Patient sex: M
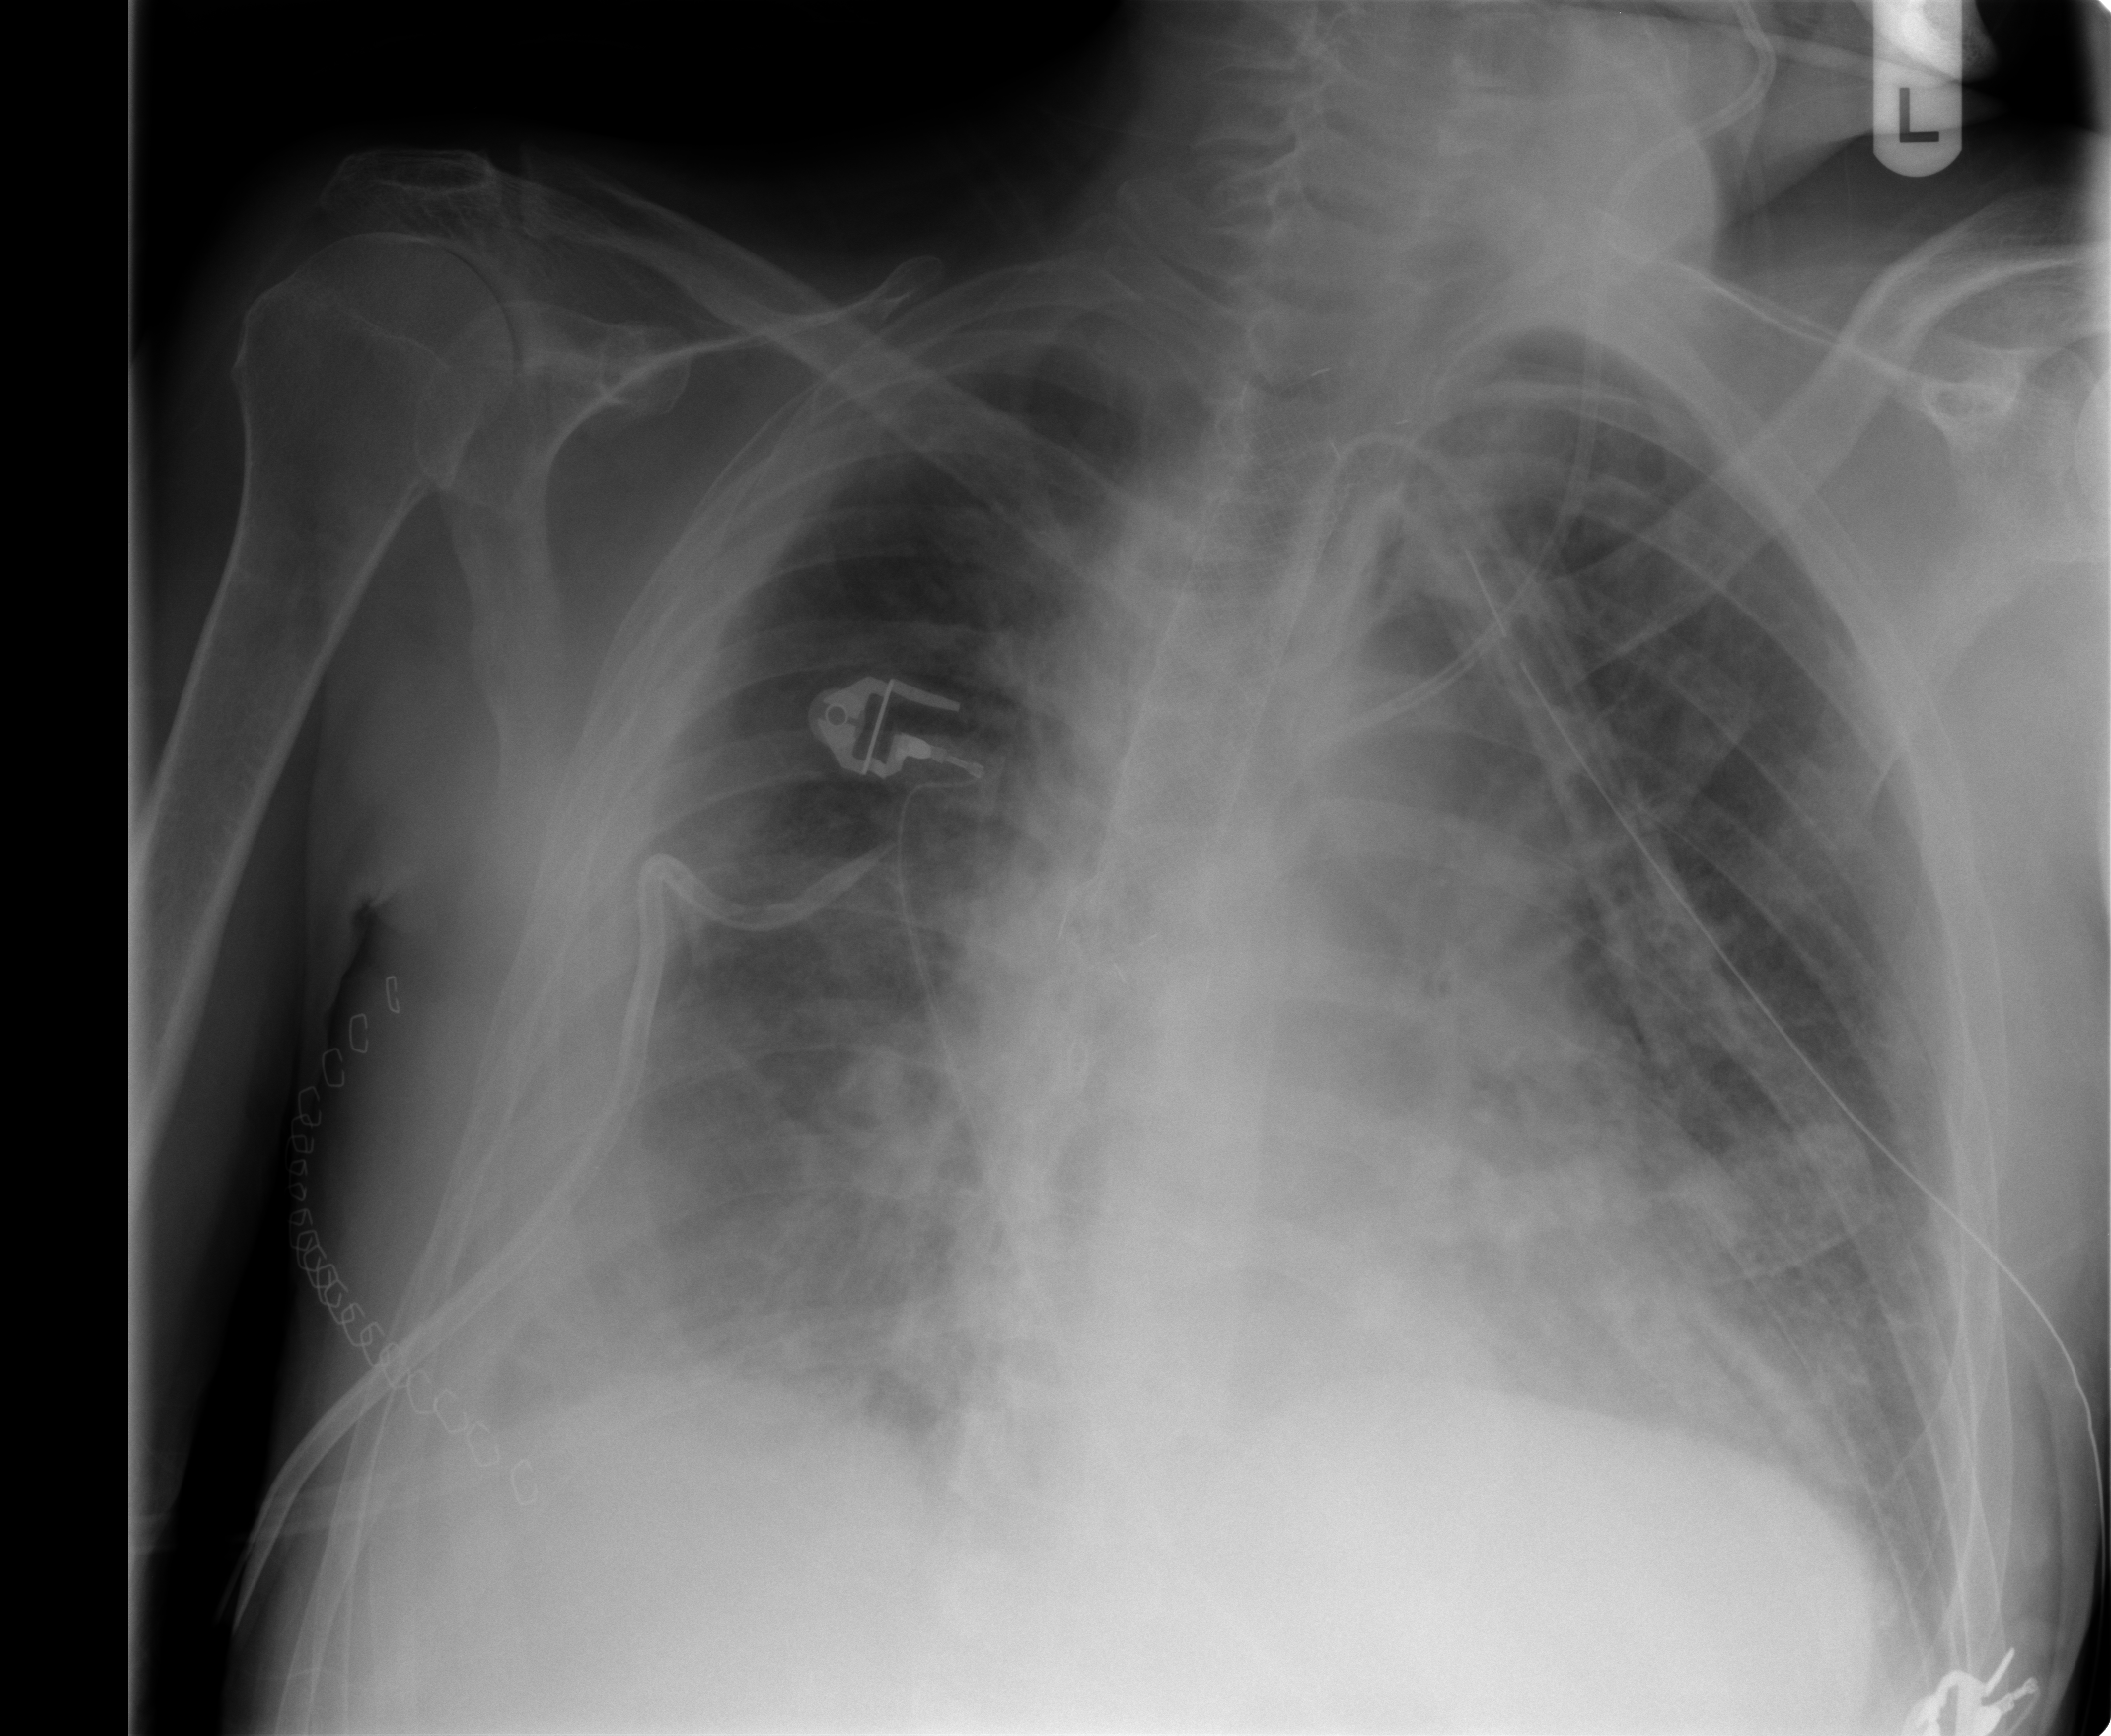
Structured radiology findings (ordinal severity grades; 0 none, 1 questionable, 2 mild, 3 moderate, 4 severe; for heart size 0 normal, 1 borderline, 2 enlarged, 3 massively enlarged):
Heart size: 0
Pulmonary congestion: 3
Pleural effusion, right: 2
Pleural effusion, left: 0
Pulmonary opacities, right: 2
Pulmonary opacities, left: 1
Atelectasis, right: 3
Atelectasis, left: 2